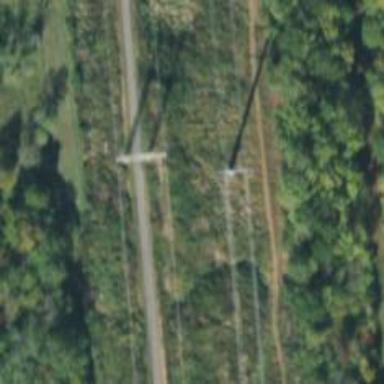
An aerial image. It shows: Lattice structure tower used for power transmission.